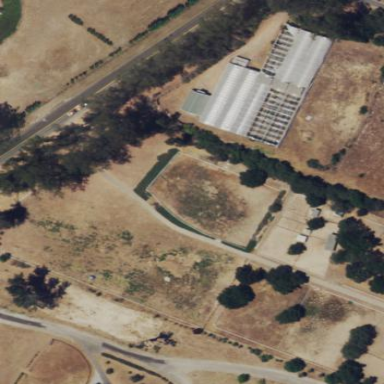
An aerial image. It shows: Fenced equestrian pitch for leisure land.